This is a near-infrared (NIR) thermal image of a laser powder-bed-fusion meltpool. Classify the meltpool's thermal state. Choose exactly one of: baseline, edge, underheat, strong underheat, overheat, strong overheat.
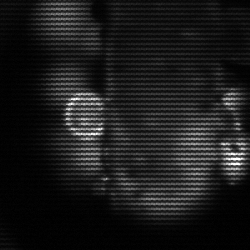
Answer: strong underheat